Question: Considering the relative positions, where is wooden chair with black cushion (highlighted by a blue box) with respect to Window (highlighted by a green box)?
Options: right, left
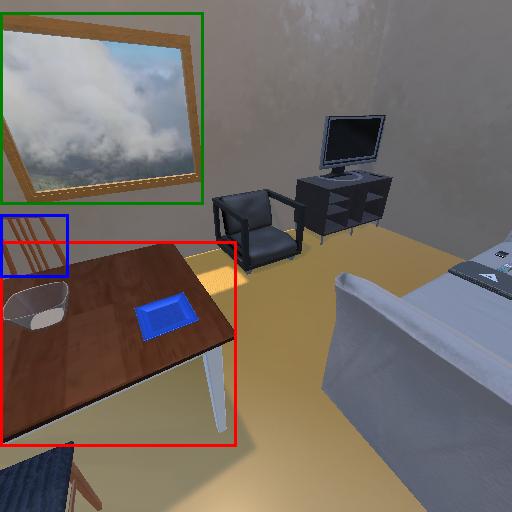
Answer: right